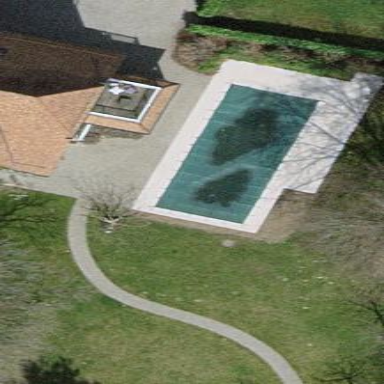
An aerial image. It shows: Outdoor swimming pool in leisure land.